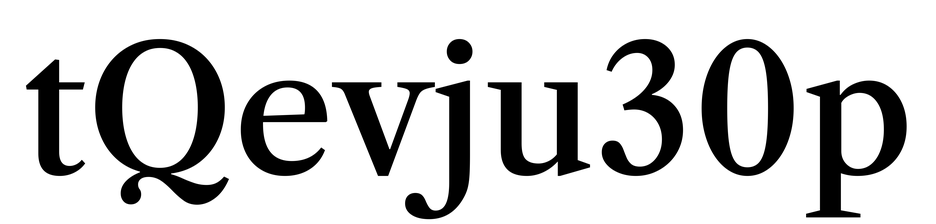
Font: LibreCaslonText_Medium